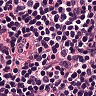
Metastatic tissue present: no